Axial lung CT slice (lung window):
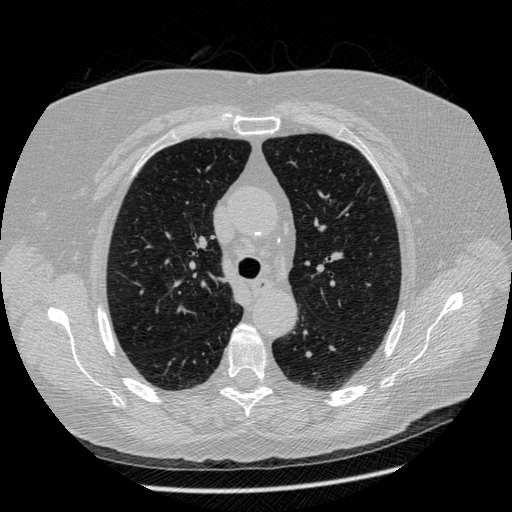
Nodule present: no